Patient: sex M, age 47
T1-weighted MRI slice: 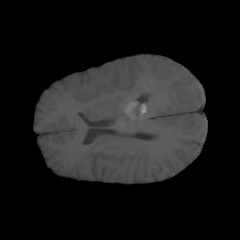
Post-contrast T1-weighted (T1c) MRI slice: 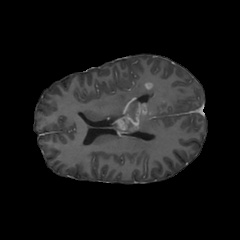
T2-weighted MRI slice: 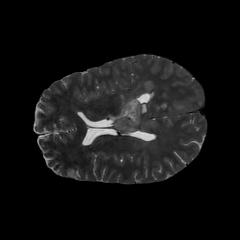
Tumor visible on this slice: yes
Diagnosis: Glioblastoma, IDH-wildtype
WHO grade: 4